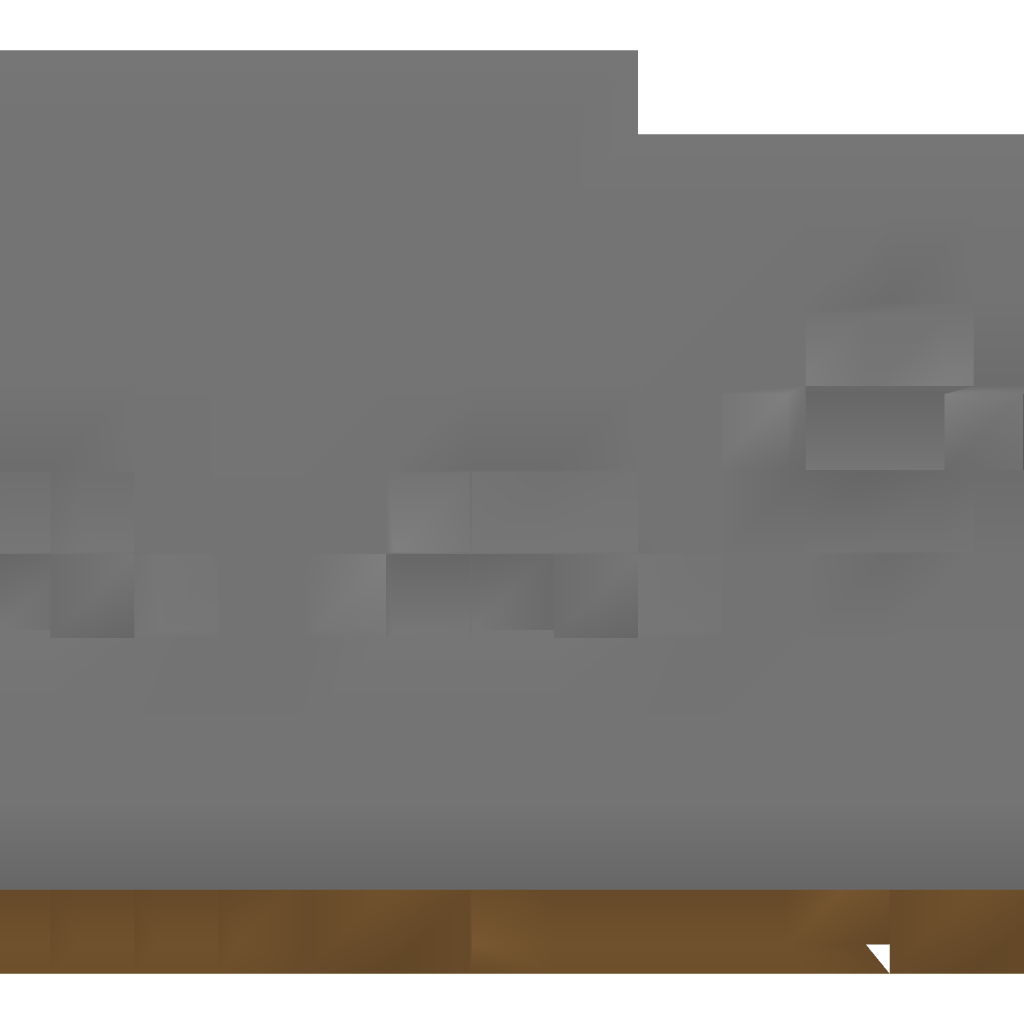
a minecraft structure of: survival dungeon bad low quality